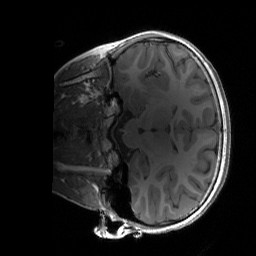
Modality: T1w
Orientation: coronal
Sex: female
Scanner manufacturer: siemens
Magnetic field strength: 3 T
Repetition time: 1.9 s
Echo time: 0.00243 s